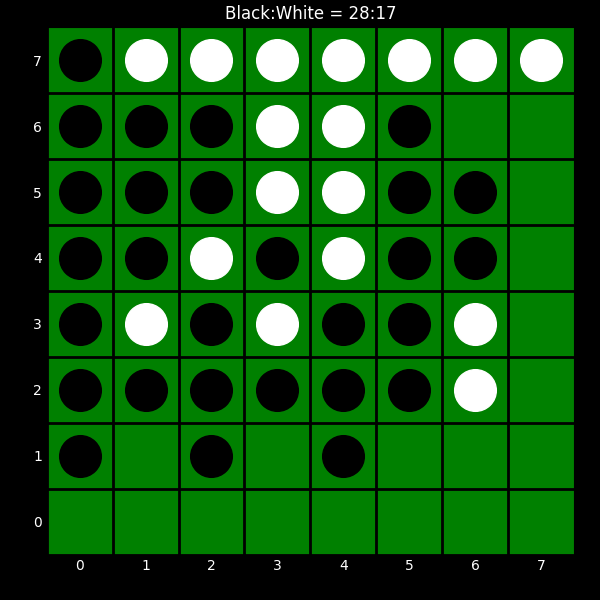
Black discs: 28
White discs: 17